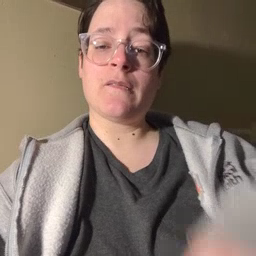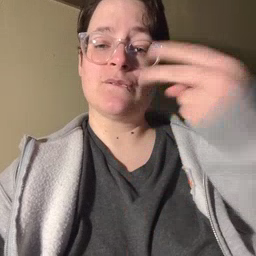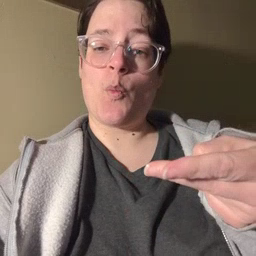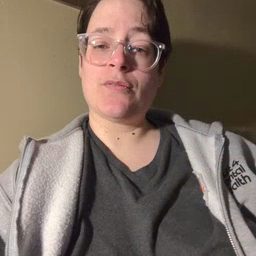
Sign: fall